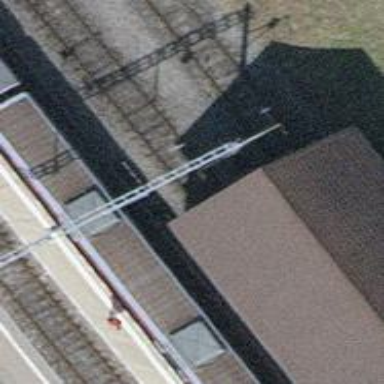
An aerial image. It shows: Single-track railway yard.